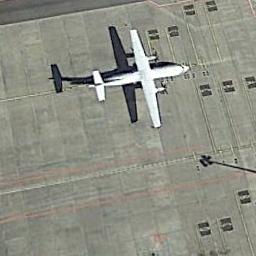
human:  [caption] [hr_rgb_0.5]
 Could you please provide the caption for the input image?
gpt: There is an airplane parked on the runway .

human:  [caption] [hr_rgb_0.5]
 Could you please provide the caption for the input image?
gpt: A plane parked on a clearing .

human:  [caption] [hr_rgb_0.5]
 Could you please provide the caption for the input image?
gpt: A white plane is parked on the ground .

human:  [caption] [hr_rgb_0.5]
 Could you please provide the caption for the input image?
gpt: A plane parked on the airport .

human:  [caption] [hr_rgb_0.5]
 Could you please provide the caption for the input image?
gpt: There is an airplane in the parking lot .